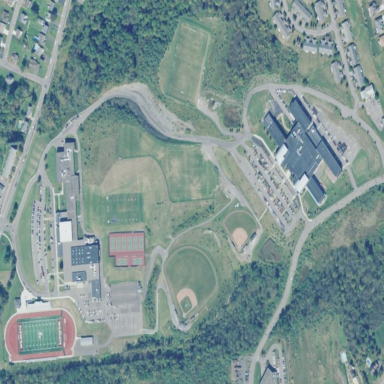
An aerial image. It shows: School.